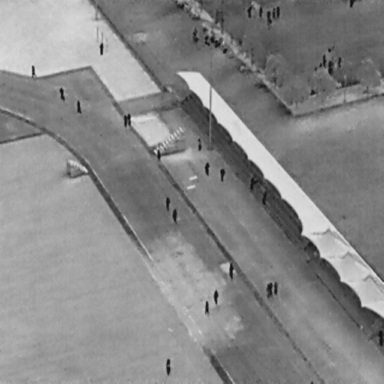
There are 31 objects shown in the infrared image, including 30 People, and a DontCare.